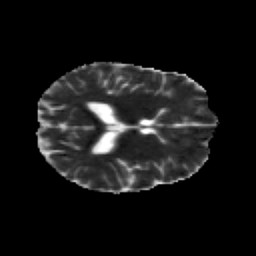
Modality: MD
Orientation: axial
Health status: healthy
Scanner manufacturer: siemens
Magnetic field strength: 3 T
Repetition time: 12 s
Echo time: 0.092 s